Question: '''
SELECT NON EMPTY { [Measures].[Total Value],[Measures].[Value less than 30],
[Measures].[Value less than 60],[Measures].[Value less than 90],[Measures].[Value less than 150],
[Measures].[Value less than 180],[Measures].[Value less than 365],[Measures].[Value more than 365]}
DIMENSION PROPERTIES CHILDREN_CARDINALITY, PARENT_UNIQUE_NAME ON COLUMNS,
NON EMPTY {[Combined].[Drill Down Path 4].[Supplier Name].ALLMEMBERS }
DIMENSION PROPERTIES MEMBER_CAPTION ON ROWS FROM [InventoryAge]
WHERE ( [Calendar].[Report Days].[All Members].&[All].&[WantInReport].&[2].&[20141031] )
'''
for the where clause I want to get the last element of my calender dimension. The calender dimension is as follows

What is the best way to achieve this
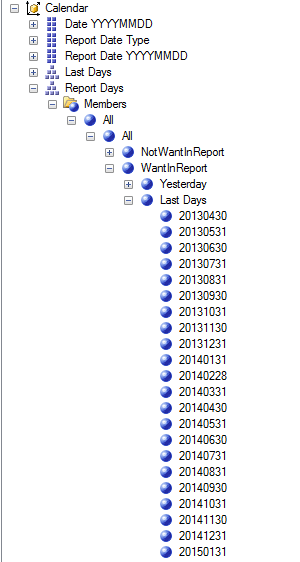
Answer: Try something like this:
'''
WHERE ( [Calendar].[Report Days].[All Members].[All].[WantInReport].[Last Days].LastChild )
'''
You should be able to use the name of your members (but with removing & in front of them), that's why '.&[WantInReport].' become '.&[WantInReport].'.
I'd rather use '.[Last Days].' than '.&[2].', easier to understand when you look later at the query.
Finally using '.LastChild' gives you last item of your selected branch.